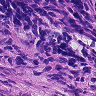
Metastatic tissue present: no